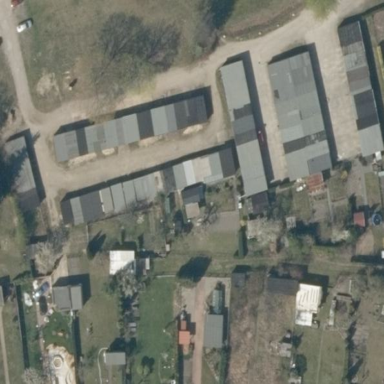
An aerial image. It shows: Area designated for garages.